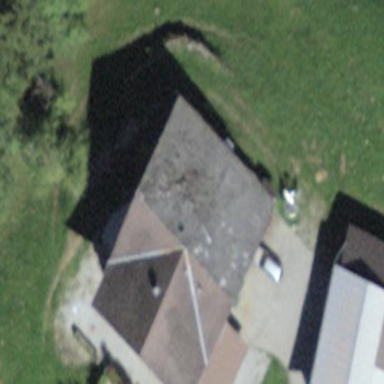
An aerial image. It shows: Farm building.